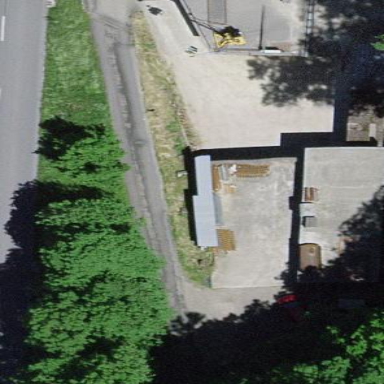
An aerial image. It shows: Shed building.